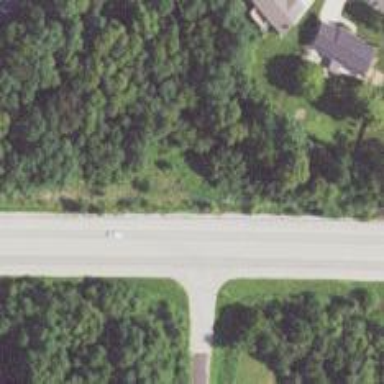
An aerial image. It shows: Secondary road.